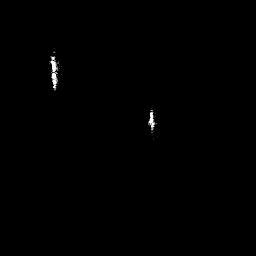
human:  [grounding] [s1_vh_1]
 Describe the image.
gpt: In the satellite image, there is  <ref>1 small ship </ref> <box>[[18, 21, 22, 34, 0]]</box> located at top left.